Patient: sex M, age 25
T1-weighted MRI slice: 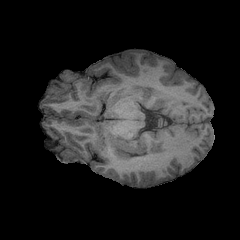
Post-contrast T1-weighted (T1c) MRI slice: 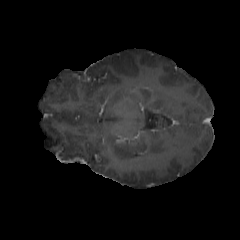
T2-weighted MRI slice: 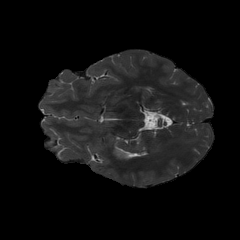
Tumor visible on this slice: yes
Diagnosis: Astrocytoma, IDH-mutant
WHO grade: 2